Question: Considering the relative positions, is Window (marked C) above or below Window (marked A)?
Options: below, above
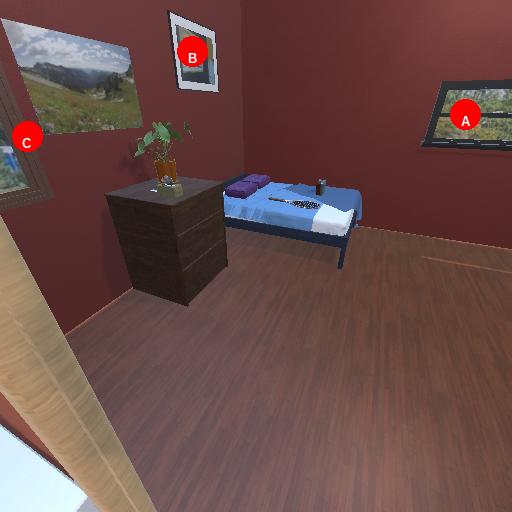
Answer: below